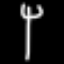
Label: fork